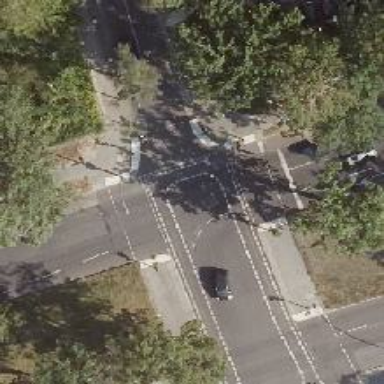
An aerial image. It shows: Road crossing with traffic signals.